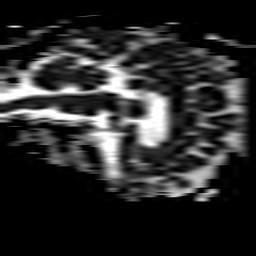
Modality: ADC
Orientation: sagittal
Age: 69
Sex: male
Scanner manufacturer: philips
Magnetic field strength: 3 T
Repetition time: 3.334 s
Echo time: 0.076 s